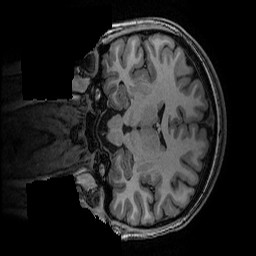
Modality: T1w
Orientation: coronal
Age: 15
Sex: male
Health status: ill
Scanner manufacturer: ge
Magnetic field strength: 3 T
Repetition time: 0.007664 s
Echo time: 0.00342 s